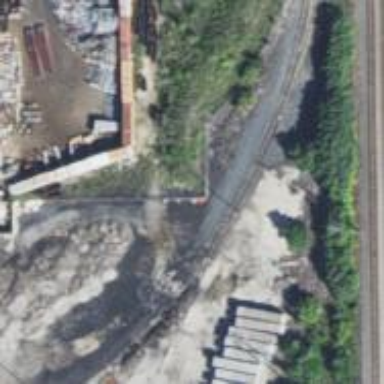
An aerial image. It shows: Disused railway yard.